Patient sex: M
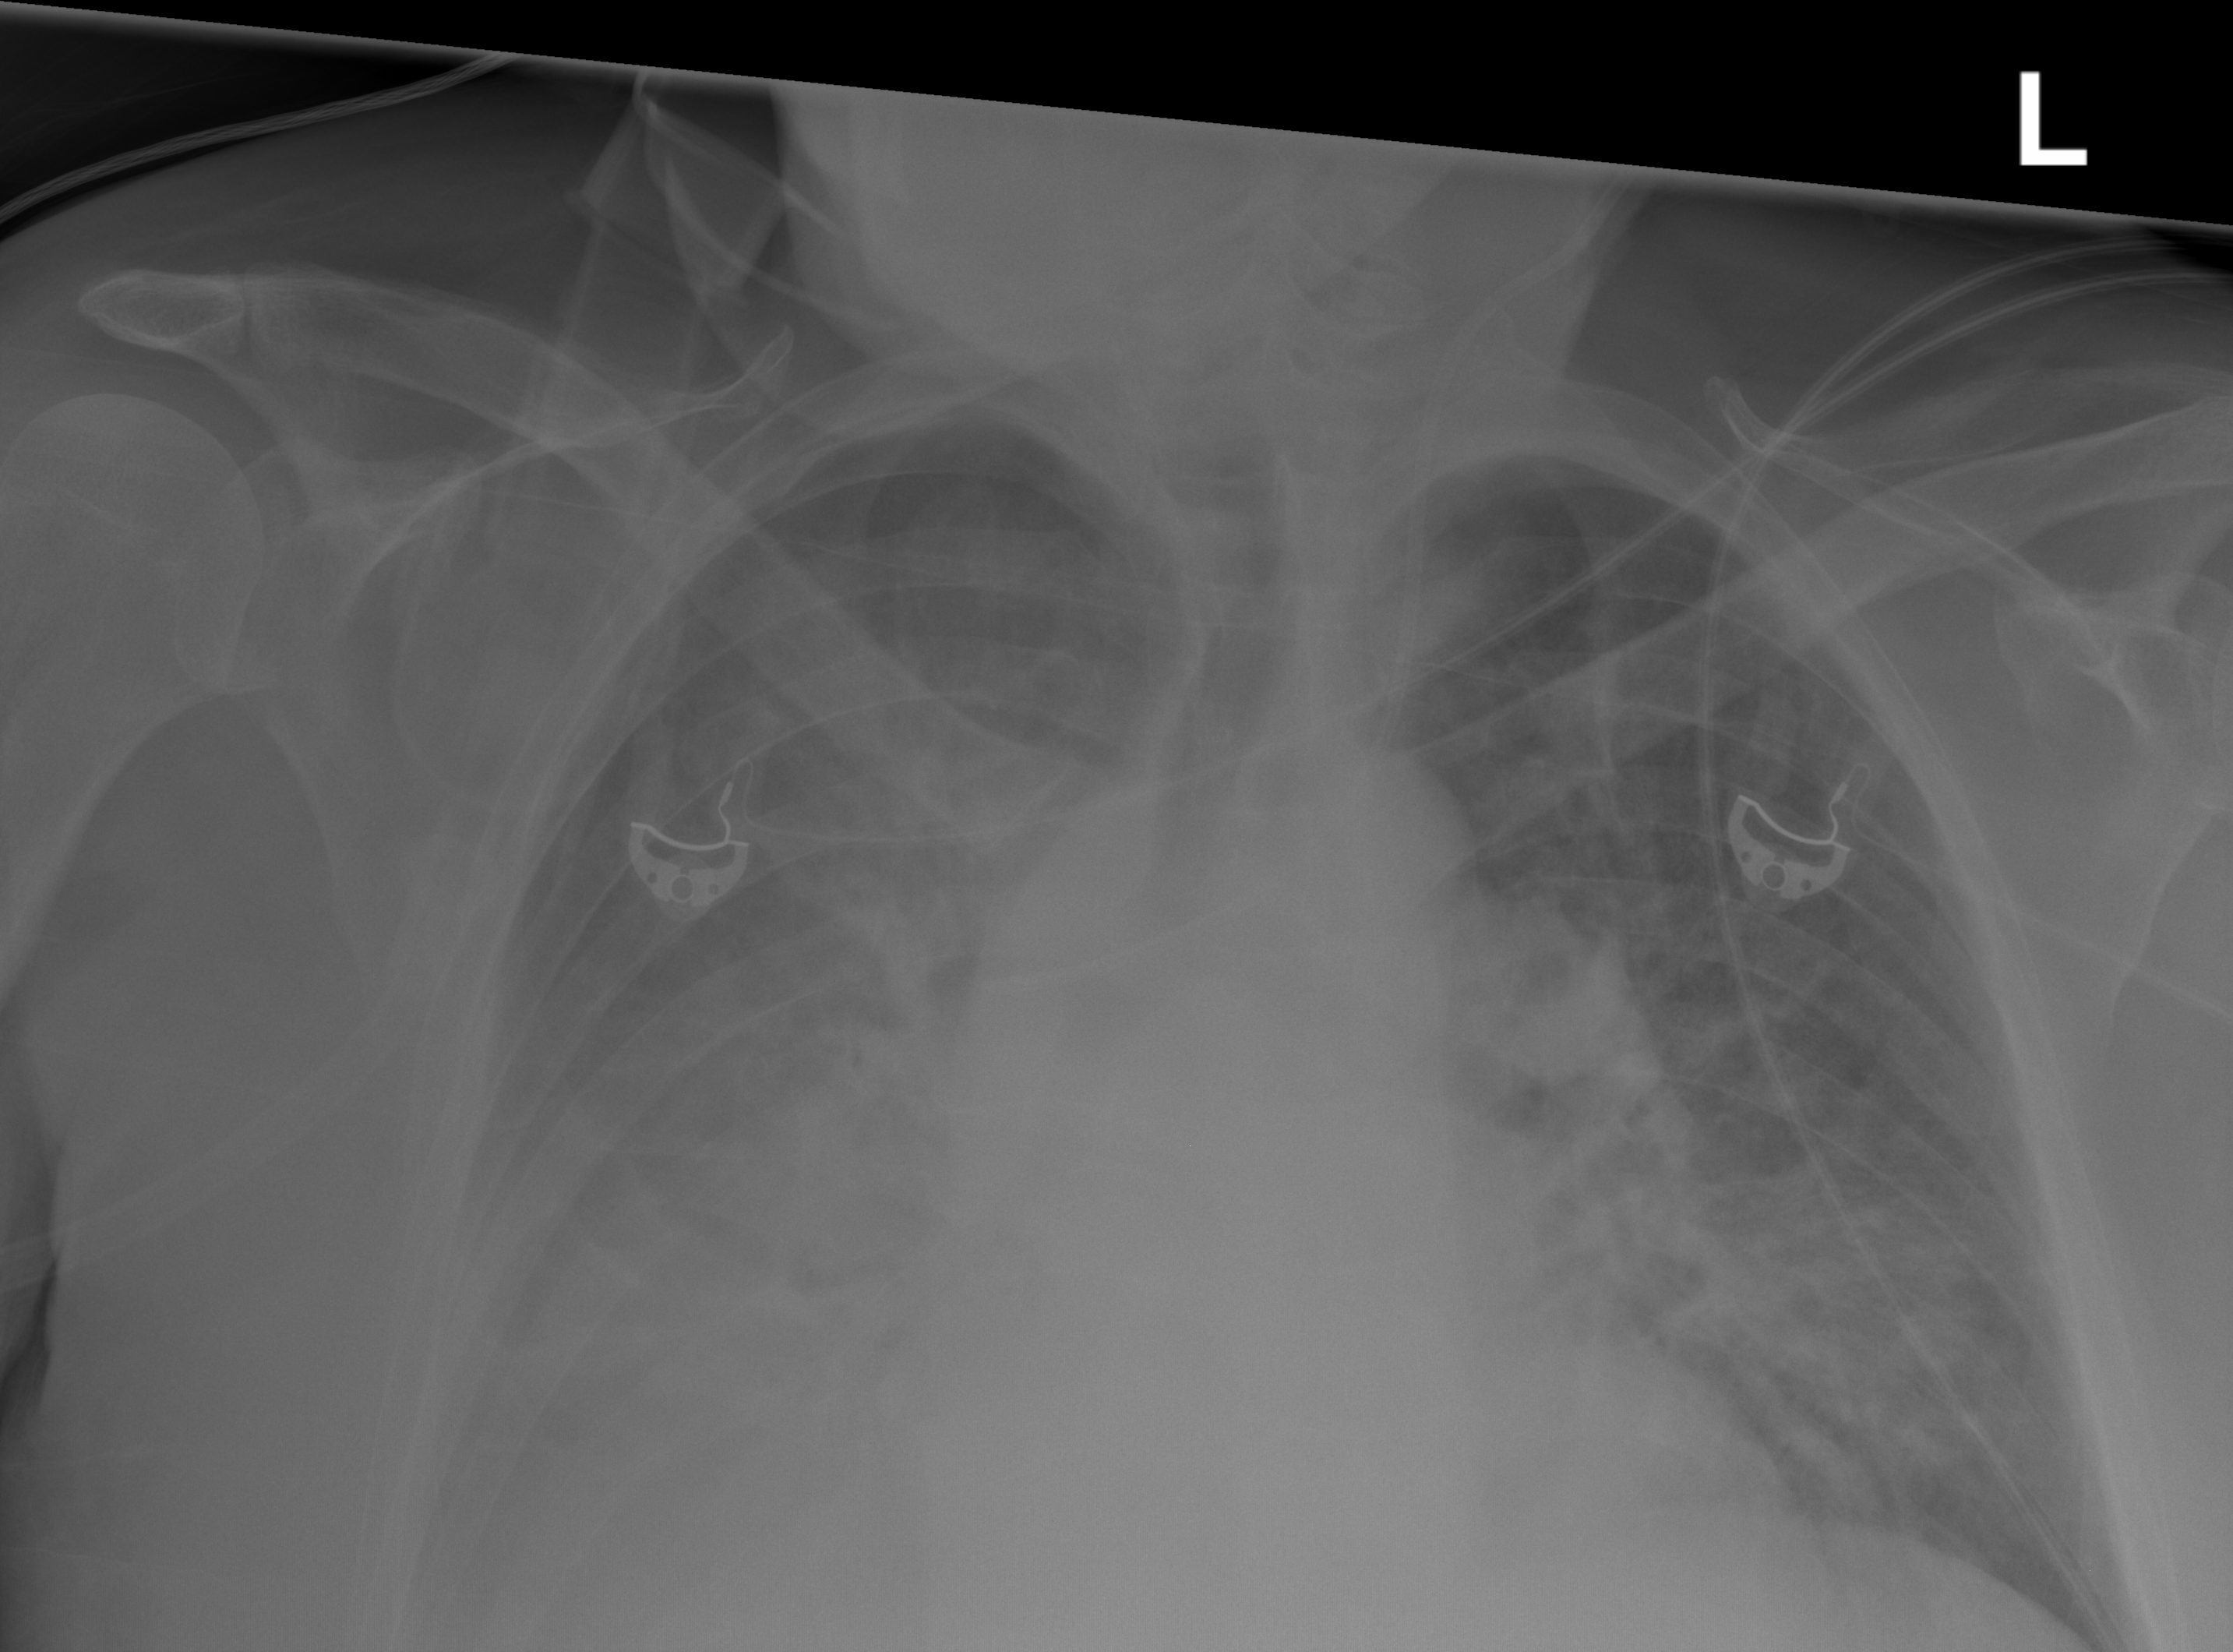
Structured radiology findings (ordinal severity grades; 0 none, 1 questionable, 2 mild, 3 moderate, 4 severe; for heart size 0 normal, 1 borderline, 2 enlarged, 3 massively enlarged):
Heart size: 1
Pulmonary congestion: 2
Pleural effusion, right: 2
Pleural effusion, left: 0
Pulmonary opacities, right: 3
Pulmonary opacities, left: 3
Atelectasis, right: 3
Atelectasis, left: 2